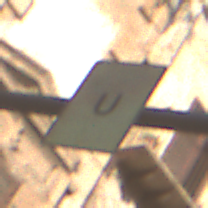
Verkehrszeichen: AnkuendigungOderFortsetzungUmleitungOhnePfeilsymbol
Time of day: MorningAfternoon
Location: Outdoor (Urban)
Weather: PartlyCloudy
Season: NotSpecified
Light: Natural